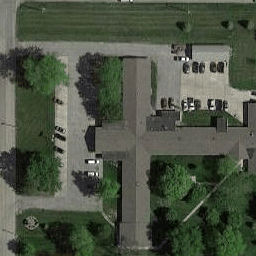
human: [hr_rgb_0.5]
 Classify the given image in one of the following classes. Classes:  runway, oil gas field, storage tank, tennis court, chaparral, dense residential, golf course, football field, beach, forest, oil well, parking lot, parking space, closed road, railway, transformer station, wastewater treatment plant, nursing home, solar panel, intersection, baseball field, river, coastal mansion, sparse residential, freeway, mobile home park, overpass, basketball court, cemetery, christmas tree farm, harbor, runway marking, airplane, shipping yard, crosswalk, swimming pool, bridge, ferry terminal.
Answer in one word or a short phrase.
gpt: nursing home